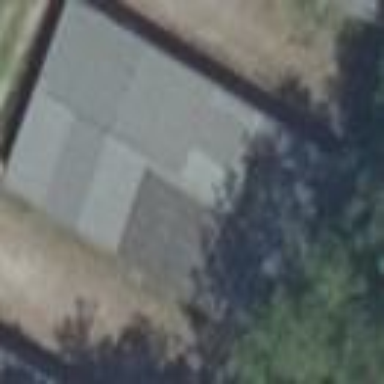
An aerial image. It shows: Group of garages.